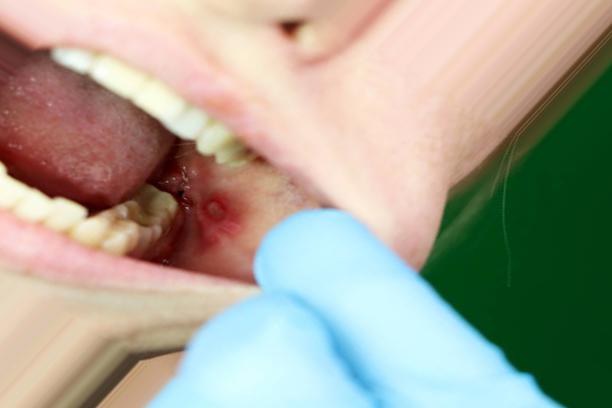
Condition: Mouth Ulcer